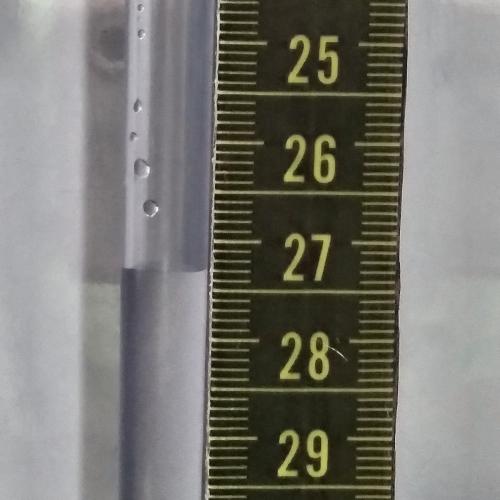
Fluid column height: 27.3 cm